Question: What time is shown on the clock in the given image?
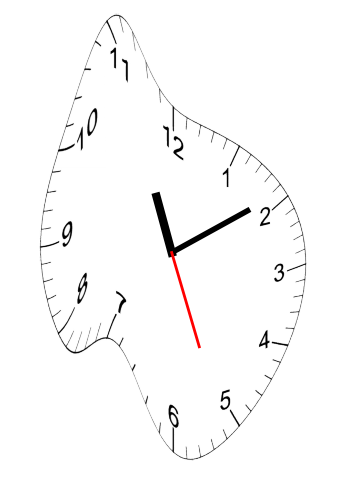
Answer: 11:09:26